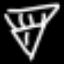
Label: diamond